Question: How does Woot increment their email button? It opened in my Mail app (mac) and after I sent the email to a friend the count went up. I thought it was just counting clicks, but it's not. Has anyone ever seen something similar to this before?

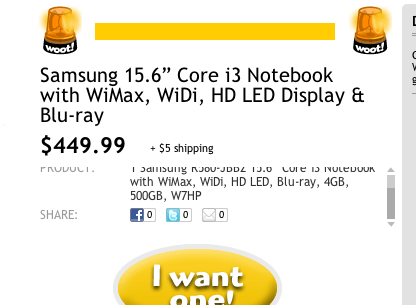
Answer: It looks like clicking triggers a JavaScript function 'trackEvent()' that sends something like this:
'''
eventType click
linkType Email
objectId 457a6f32-4e00-4265-b8fb-09175a41a5ec
'''
to Woot's servers which causes the counter to increment. It doesn't update the count without a page refresh which may make it look like the action is more delayed than it actually is, which may be why you thought it was tracking actual emails rather than clicks. I looked in the email it generates and there's nothing dynamic in it that could be tracked or cause an increment.
URL + params:
<URL>